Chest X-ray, PA view. Patient: 45 years old, sex M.
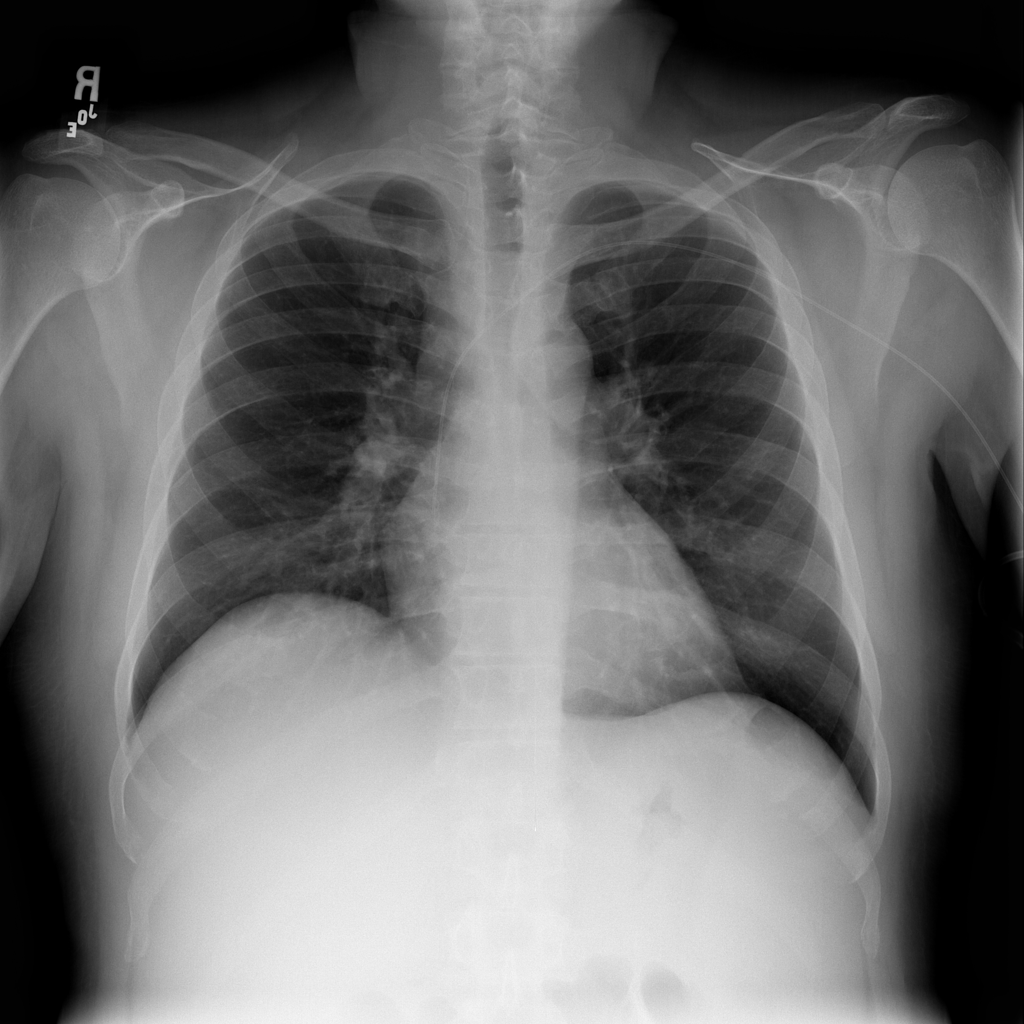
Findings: No Finding